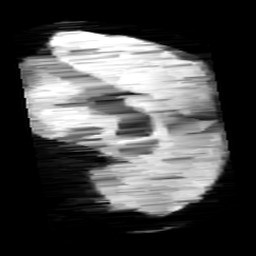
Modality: minIP
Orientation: sagittal
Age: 9
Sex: male
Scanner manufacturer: siemens
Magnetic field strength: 3 T
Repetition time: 0.027 s
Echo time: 0.02 s